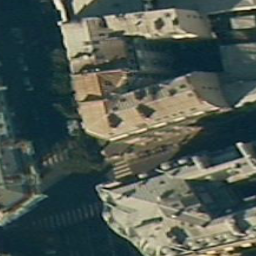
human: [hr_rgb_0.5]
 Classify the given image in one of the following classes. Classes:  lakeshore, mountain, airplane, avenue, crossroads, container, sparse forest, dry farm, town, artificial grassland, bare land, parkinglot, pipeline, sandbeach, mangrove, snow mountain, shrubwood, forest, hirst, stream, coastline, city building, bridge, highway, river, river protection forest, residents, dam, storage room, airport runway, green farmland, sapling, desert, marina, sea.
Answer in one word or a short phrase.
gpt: city building